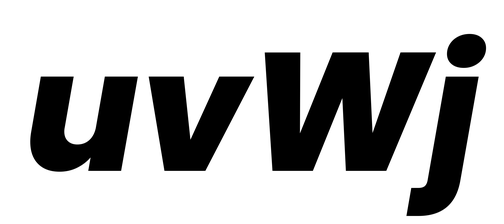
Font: Poppins-ExtraBoldItalic